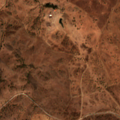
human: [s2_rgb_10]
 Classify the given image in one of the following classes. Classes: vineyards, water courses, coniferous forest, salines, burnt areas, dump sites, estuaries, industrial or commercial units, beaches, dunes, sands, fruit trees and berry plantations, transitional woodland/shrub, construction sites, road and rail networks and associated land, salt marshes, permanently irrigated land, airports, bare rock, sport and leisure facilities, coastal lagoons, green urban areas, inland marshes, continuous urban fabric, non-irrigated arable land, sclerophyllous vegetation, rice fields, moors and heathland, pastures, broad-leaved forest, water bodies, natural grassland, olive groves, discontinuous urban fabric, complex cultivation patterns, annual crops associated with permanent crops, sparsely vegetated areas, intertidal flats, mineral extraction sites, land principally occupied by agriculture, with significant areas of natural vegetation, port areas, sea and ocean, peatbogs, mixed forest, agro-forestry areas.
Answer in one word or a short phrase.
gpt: pastures, agro-forestry areas, broad-leaved forest